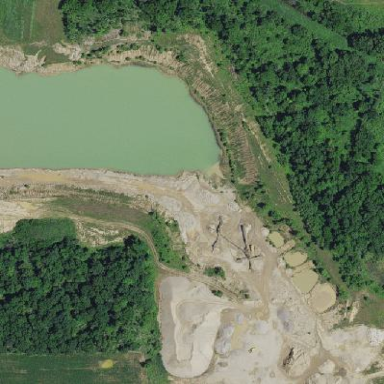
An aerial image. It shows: Quarry area.